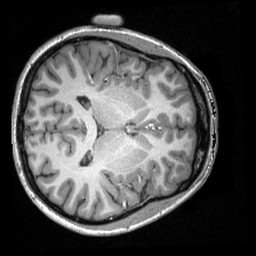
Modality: T1w
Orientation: axial